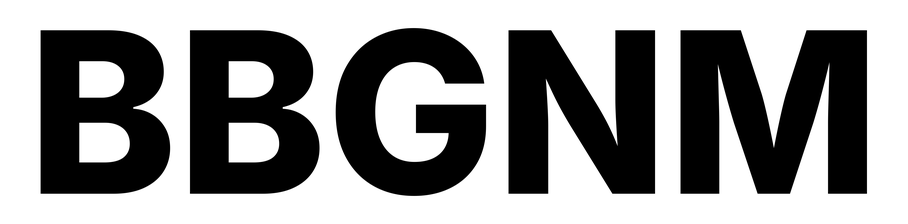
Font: Inter_ExtraBold